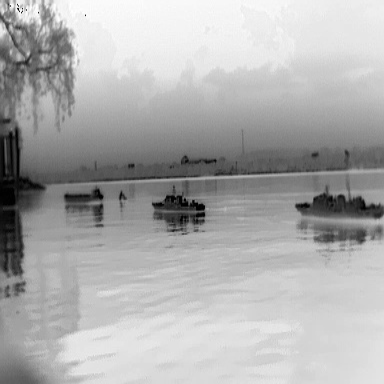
There are four objects shown in the infrared image, including two warships, a liner, and a canoe.